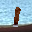
Label: 1